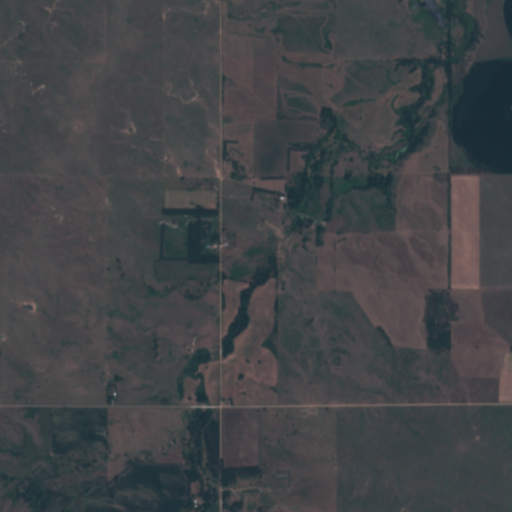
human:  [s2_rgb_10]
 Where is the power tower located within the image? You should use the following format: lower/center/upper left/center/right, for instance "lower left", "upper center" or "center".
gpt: The power tower is located in the left of the image.
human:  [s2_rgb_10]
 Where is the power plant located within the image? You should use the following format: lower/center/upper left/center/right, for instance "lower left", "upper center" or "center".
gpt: There is no power plant in the image.